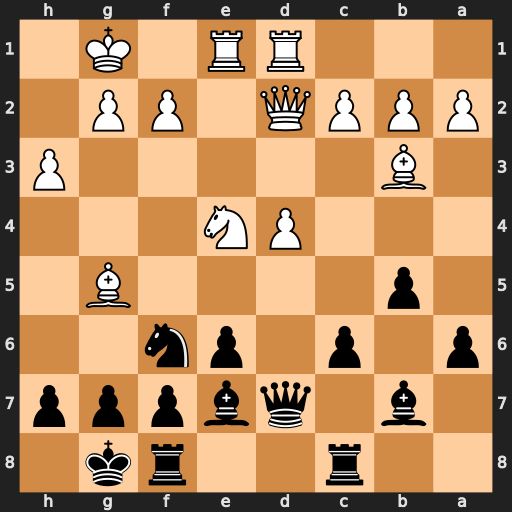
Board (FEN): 2r2rk1/1b1qbppp/p1p1pn2/1p4B1/3PN3/1B5P/PPPQ1PP1/3RR1K1
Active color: b
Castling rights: -
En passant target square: -
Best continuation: Nxe4 Rxe4 c5 Bxe7 Qxe7